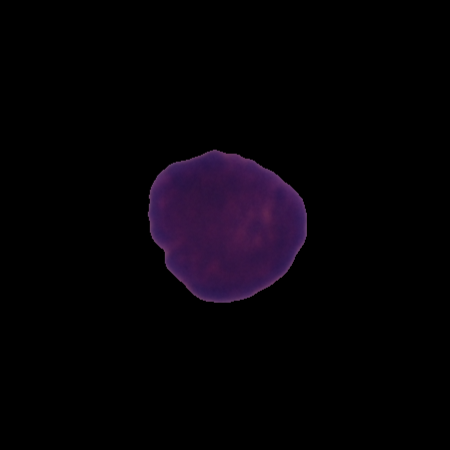
Label: healthy